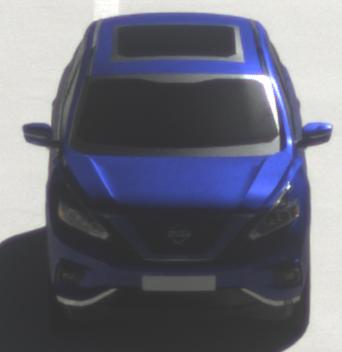
Make: Nissan
Model: Murano
Detailed model: Gen. 3 Z52
Model produced from: 2015
Doors: 5
Color: blue
Road condition: dry road
Daytime: midday
Contrast: high contrast